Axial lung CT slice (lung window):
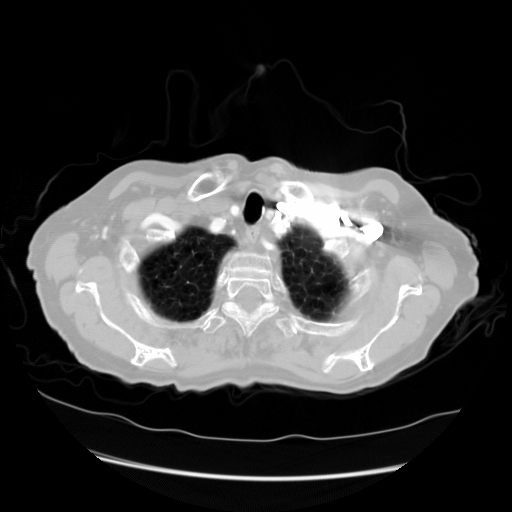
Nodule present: no